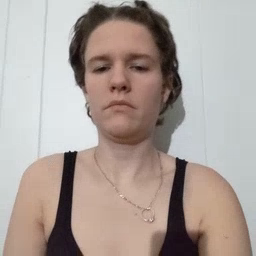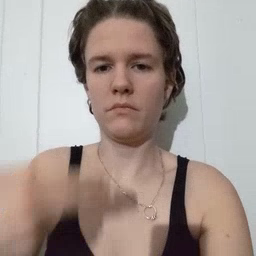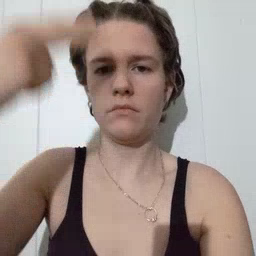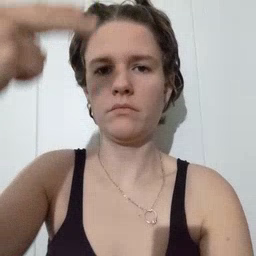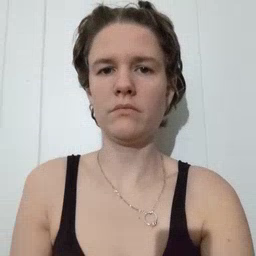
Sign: high